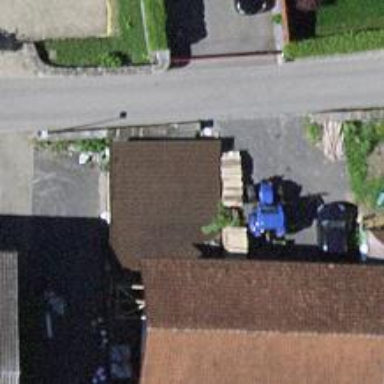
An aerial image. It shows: Farm shop.